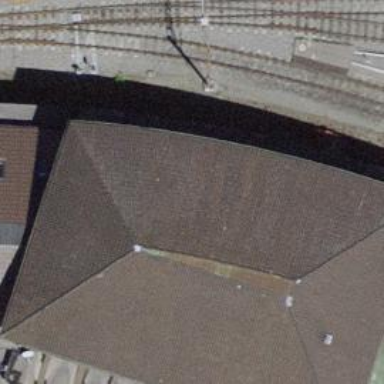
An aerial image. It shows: Building with hipped roof.